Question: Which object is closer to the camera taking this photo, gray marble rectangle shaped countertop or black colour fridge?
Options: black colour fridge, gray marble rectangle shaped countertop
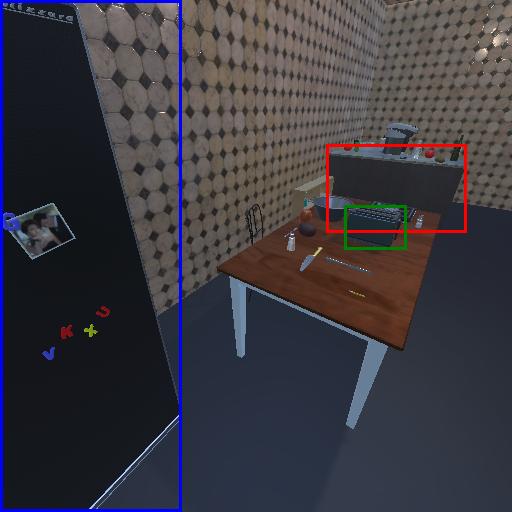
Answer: black colour fridge